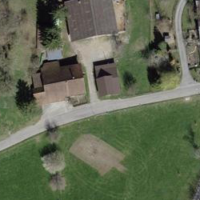
EUNIS habitat code: 52
Species observed at this site:
Fraxinus excelsior